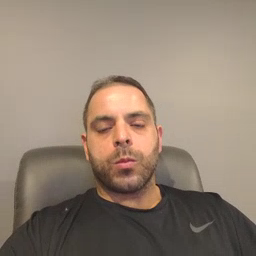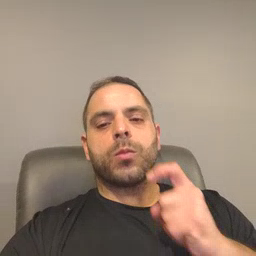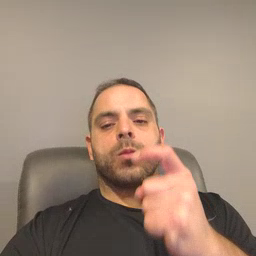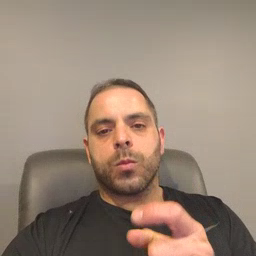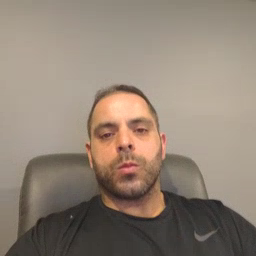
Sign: give